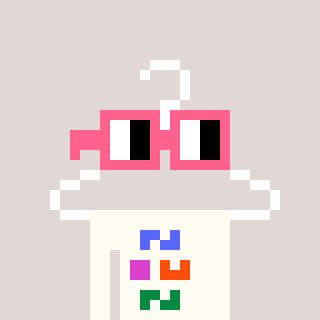
a pixel art character with square pink glasses, a hanger-shaped head and a grayscale-colored body on a warm background